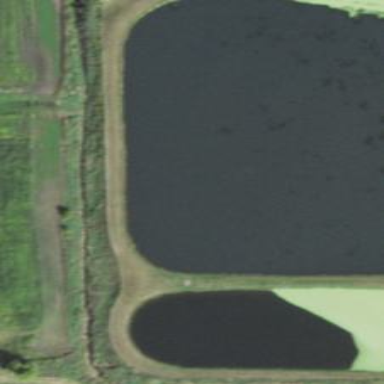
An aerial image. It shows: Reservoir area.